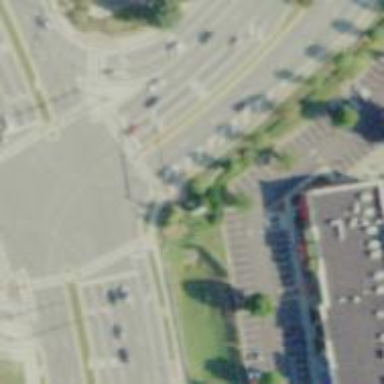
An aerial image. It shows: Footway crossing with marked asphalt surface.